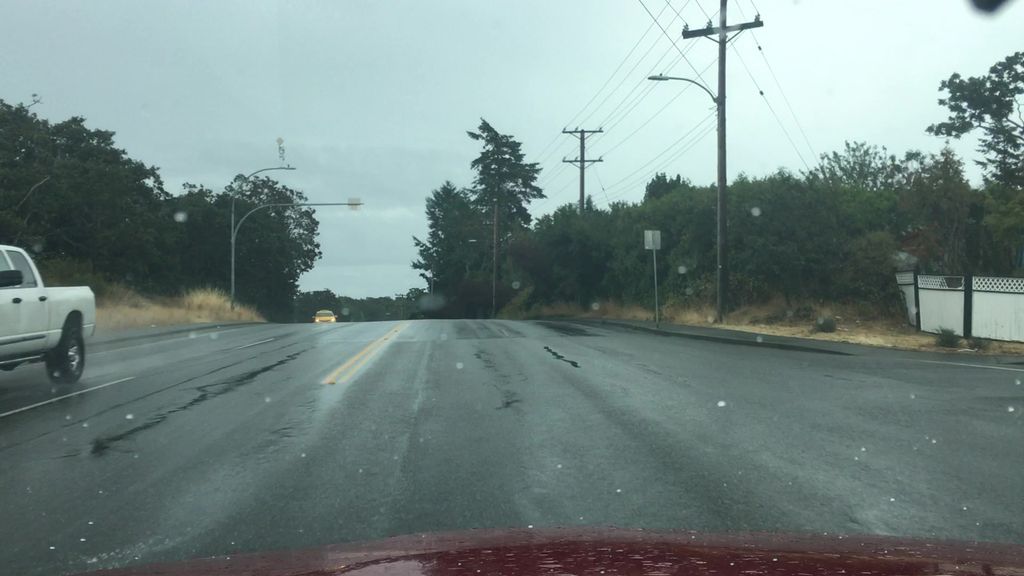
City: victoria